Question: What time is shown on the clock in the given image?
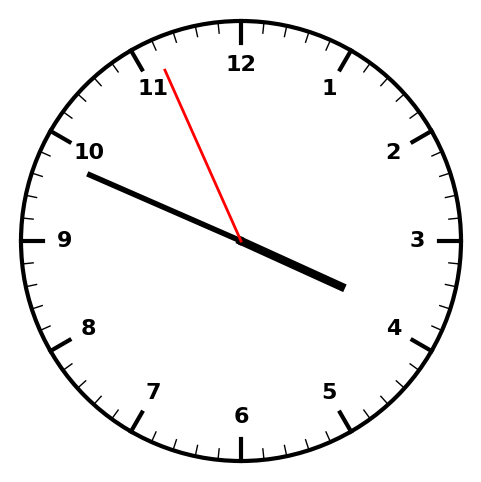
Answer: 03:48:56